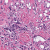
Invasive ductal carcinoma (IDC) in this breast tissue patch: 0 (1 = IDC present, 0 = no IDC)